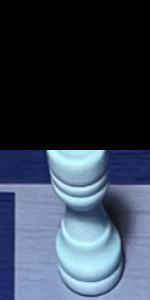
Label: Rook_White